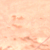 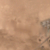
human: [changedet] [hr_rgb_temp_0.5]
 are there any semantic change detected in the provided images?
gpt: No difference in this area.